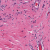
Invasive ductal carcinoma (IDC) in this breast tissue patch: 0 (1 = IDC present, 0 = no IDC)